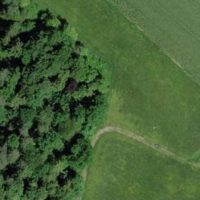
EUNIS habitat code: 24
Species observed at this site:
Prunus spinosa